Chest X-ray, AP view. Patient: 35 years old, sex F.
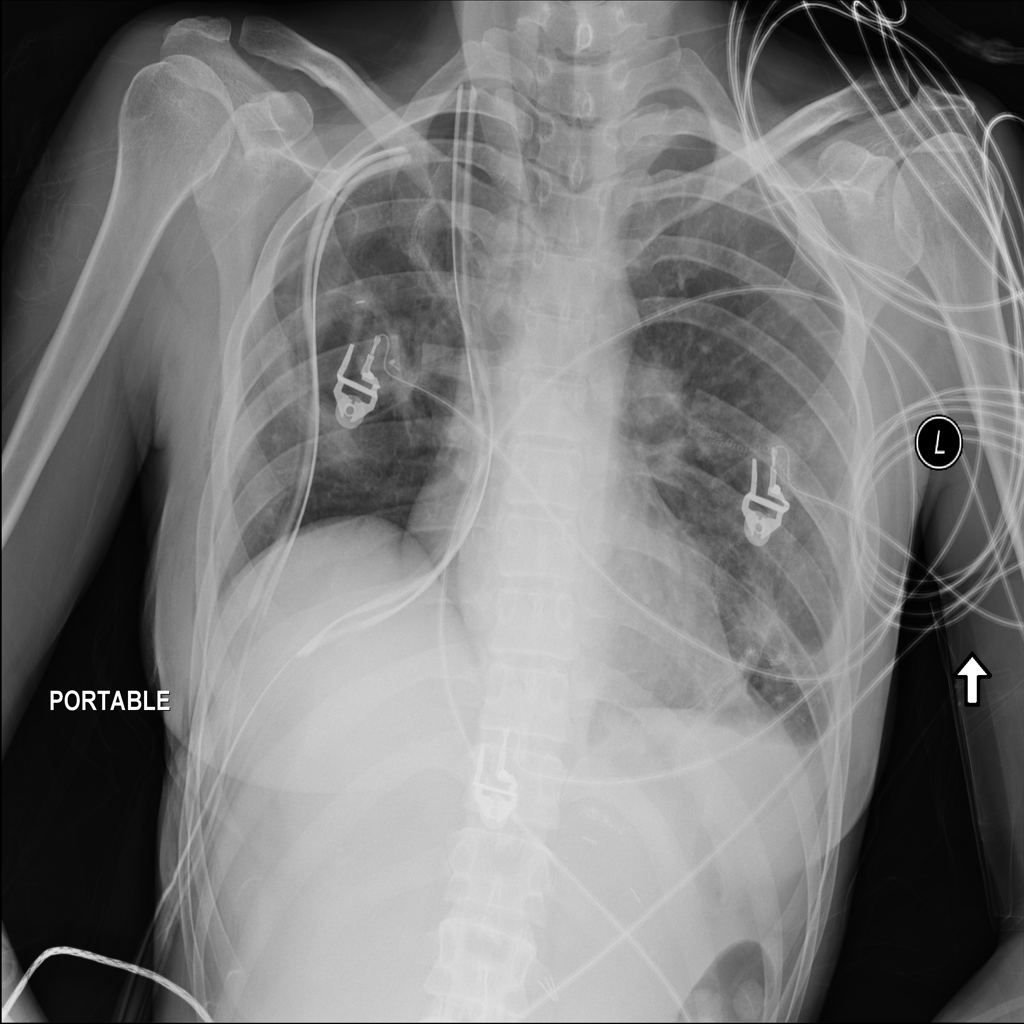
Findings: Pleural_Thickening